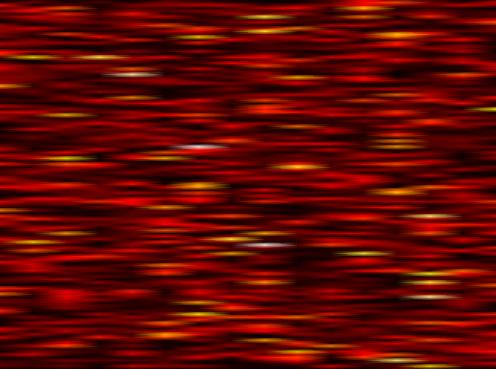
Label: WOLA